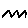
Label: zigzag